Question: I have a horizontal form in bootstrap and I am trying to arrange a radio button with two text fields like so (sorry I can't embed the image):

However, I can't see to replicate this. I've tried the following (Jade markup):
'''
.col-sm-4
.form-group
label.control-label(for='time') Time Range
.form-inline
.form-group
input(type='radio', id="from", name='time', value='from', data-toggle='radio')
label(for="from") From
.form-group
input(type='text', name='first')
.form-group
input(type='text', name='last')
'''
Which results in everything being on one line, but the "From" is completely covered up and the two text boxes are back to back with no space. Is this a simple CSS fix, or am I mis-understanding form layouts in Bootstrap 3? Any feedback would be much appreciated.
EDIT: The rendered html is:
'''
<div class="form-group">
<label for="time" class="control-label">Time Range</label>
<div class="form-inline">
<div class="form-group">
<input type="radio" id="from" name="time" value="from" data-toggle="radio">
<label for="from">From</label>
</div>
<div class="form-group">
<input type="text" name="first">
</div>
<div class="form-group">
<input type="text" name="last">
</div>
</div>
</div>
'''
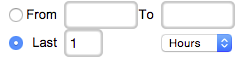
Answer: Here's how you want it:
'''
<div class="form-inline">
<label for="time" class="control-label">Time Range</label>
<div class="form-group">
<input type="radio" id="from" name="time" value="from" data-toggle="radio">
<label class="control-label" for="from">From</label>
</div>
<div class="form-group">
<input class="form-control" type="text" name="first">
</div>
<div class="form-group">
<label class="control-label">To</label>
<input class="form-control" type="text" name="last">
</div>
</div>
'''
See <URL>
I'm not sure how to translate that into Jade markup--I'll leave that to you :)
This is what an online converter spit out:
'''
.form-inline
label.control-label(for='time') Time Range
.form-group
input#from(type='radio', name='time', value='from', data-toggle='radio')
label.control-label(for='from') From
.form-group
input.form-control(type='text', name='first')
.form-group
label.control-label To
input.form-control(type='text', name='last')
'''